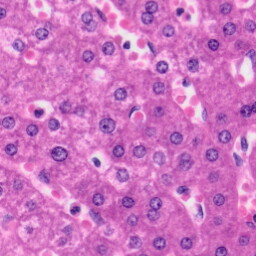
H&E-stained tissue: Liver